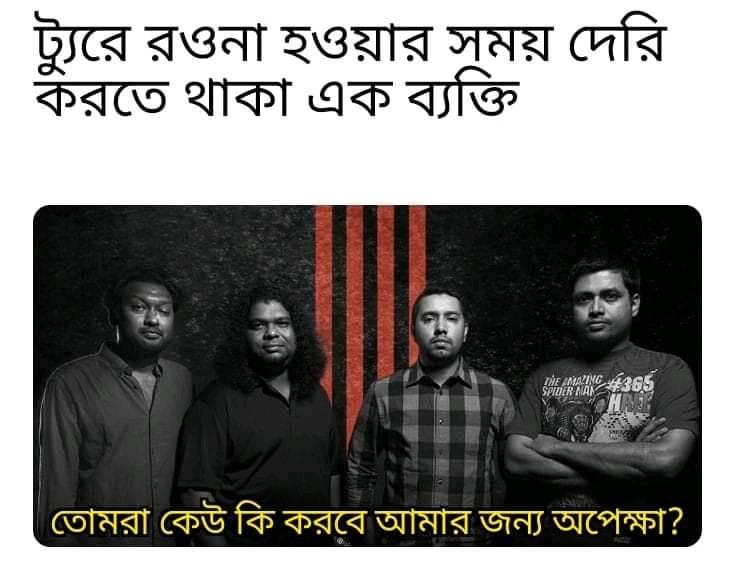
Caption: ট্যুরে রওনা হওয়ার সময় দেরি করতে থাকা এক ব্যক্তি      তোমরা কেউ কি করবে আমার জন্য অপেক্ষা ?
Label: non-hate